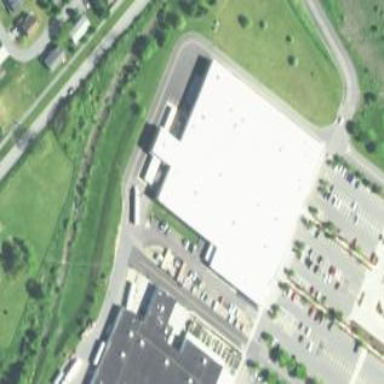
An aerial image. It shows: Wholesale shop building.